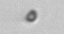
Label: nanoplankton_mix